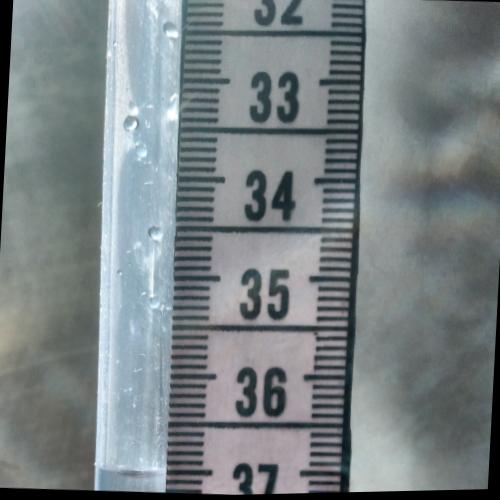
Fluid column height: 37.0 cm